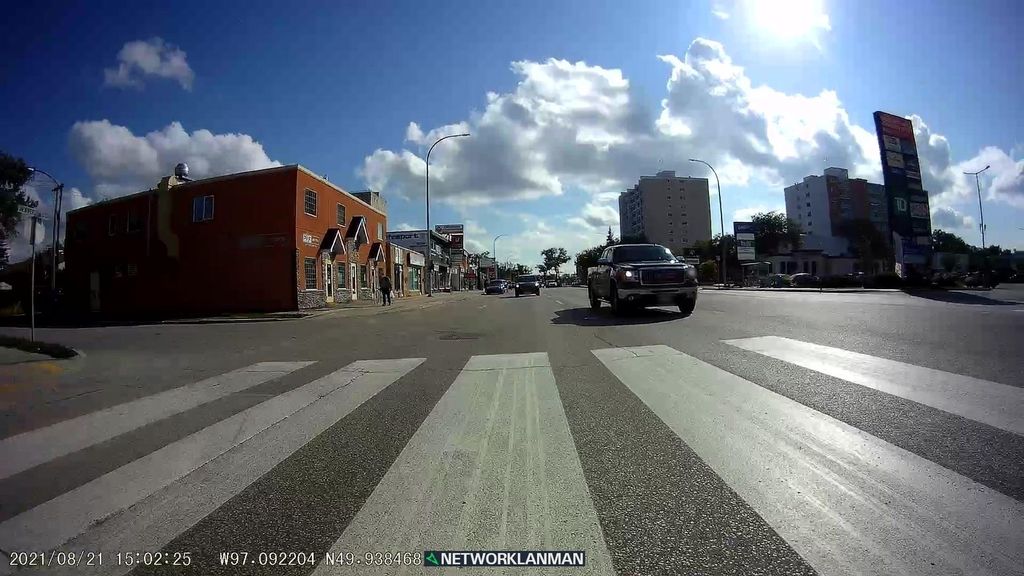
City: winnipeg